Field crop: tomato
Growth stage: 1
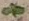
Species: solanum